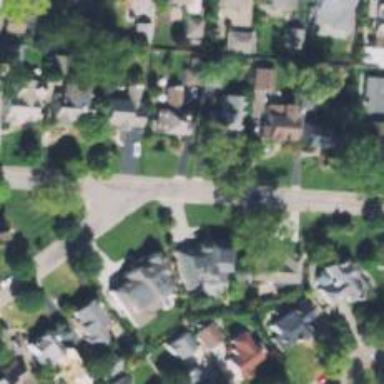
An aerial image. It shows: Residential driveway designated as service road.